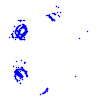
Particle: proton